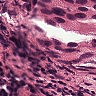
Metastatic tissue present: yes